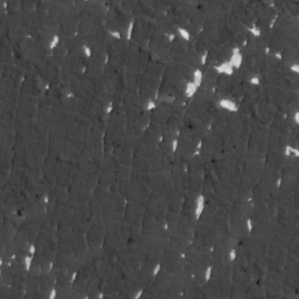
Label: frost